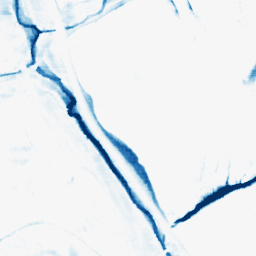
Category: morphological
Decomposition family: morphological_rect
Decomposition parameters: operation: closing
width: 20
height: 10
Upsampling method: sinc_blackman
Upsampling parameters: scale: 4
kernel_size: 8
Upsampling scale: 4